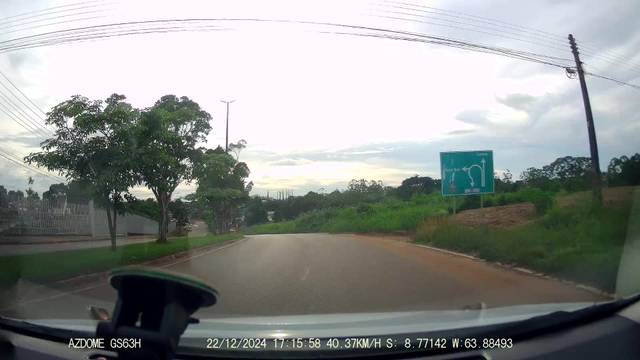
Region: Brazil
Coordinates: -8.771, -63.885